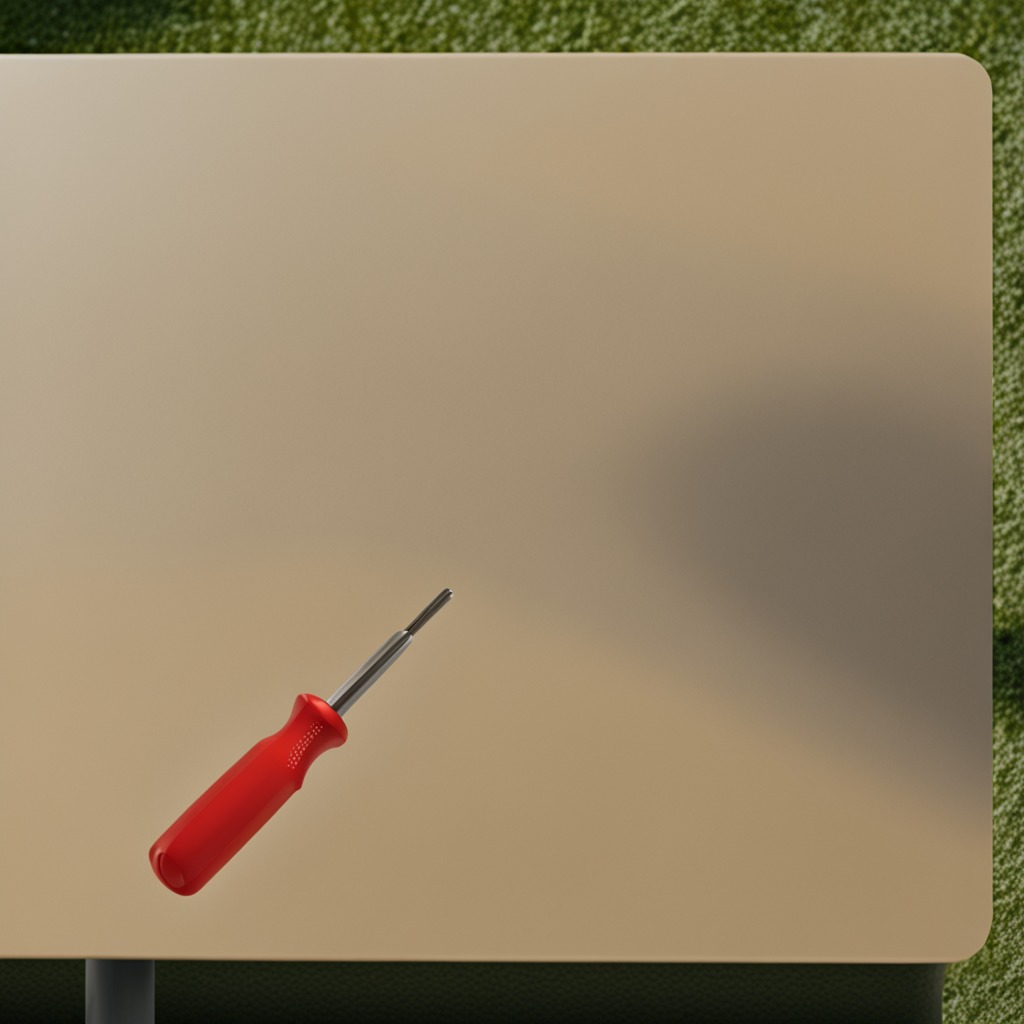
A screwdriver is lying on a clean utility table in a temporary outdoor tool station afternoon light present textured surface